Field crop: maize
Growth stage: 2
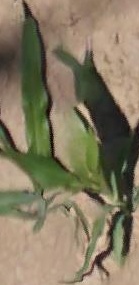
Species: maize